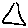
Label: triangle